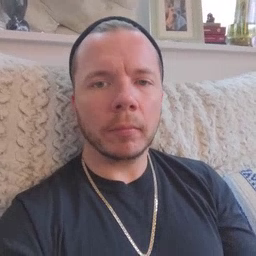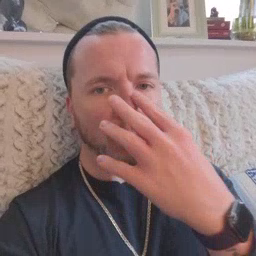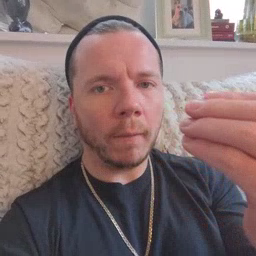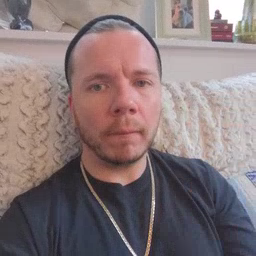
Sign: wolf